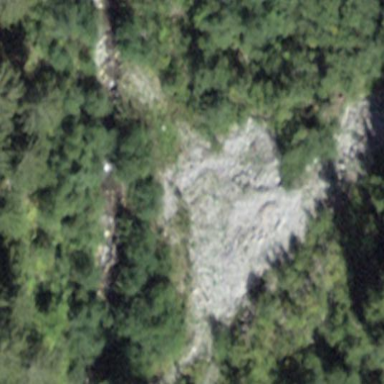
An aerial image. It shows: Natural scree.